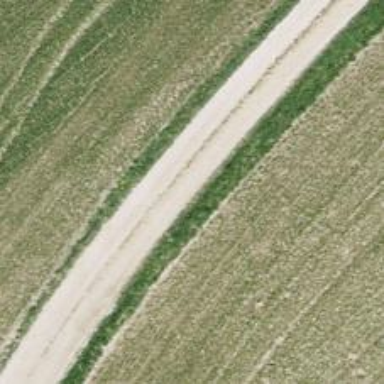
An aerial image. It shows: Unpaved track with grade2 tracktype.